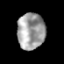
Tissue: prostate
Cell type: Epithelial cells
Senescence score: 0.2972
Nuclear area (px): 990
Mean DAPI intensity: 159.555